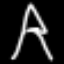
Label: The Eiffel Tower